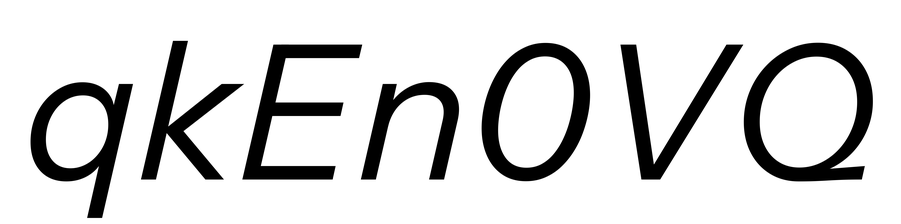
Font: InstrumentSans-Italic_Italic